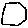
Label: hexagon